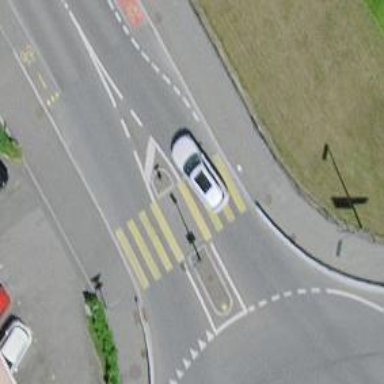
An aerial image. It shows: Marked crossing with pedestrian island.